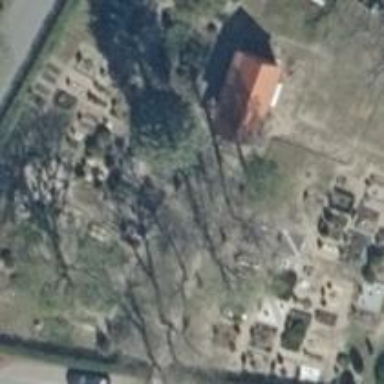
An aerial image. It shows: Grave yard.